Question: There's a code based on 'QML' and 'QWT', kind of a graph maker with additional possibilities. One of the technical requirements is to get Y coordinate of a plot curve depending on some X coordinate.
There's an inaccurate way to do it - get the 'QPoint' of 'QwtPlotCurve' closest sample to some X coordinate.
'''
int sampleIndex = curve->closestPoint(plotCanvas->mapFromGlobal(event->pos()));
QPointF sample = curve->sample(sampleIndex);
'''
The most problem is that 'QwtPlotCurve' can provide only samples coordinates, but I need to be able to get coordinates between samples as well. For example:

How to get Y curve coordinate if I know any X coordinate, not only sample?
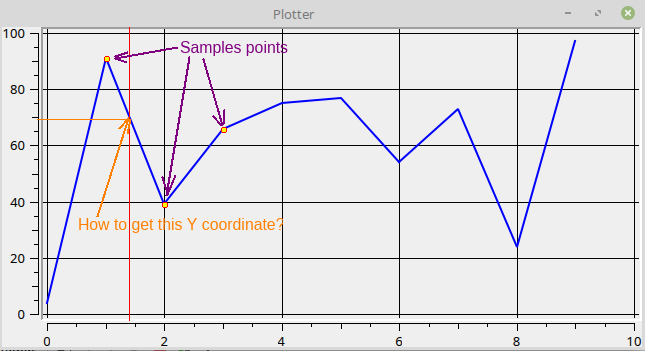
Answer: If you are able to determine at least two points on each lines, then there is a mathematical solution to the problem. The complete explanation is here <URL>